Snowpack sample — Loveland Pass, Silver Plume, Colorado, USA (2/11/26, 12:00 PM MST)
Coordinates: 39.663, -105.886
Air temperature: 35 °F
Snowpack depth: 82 cm
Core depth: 40 cm
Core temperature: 23 °F
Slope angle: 13°, slope face: 12°
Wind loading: high
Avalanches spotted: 1
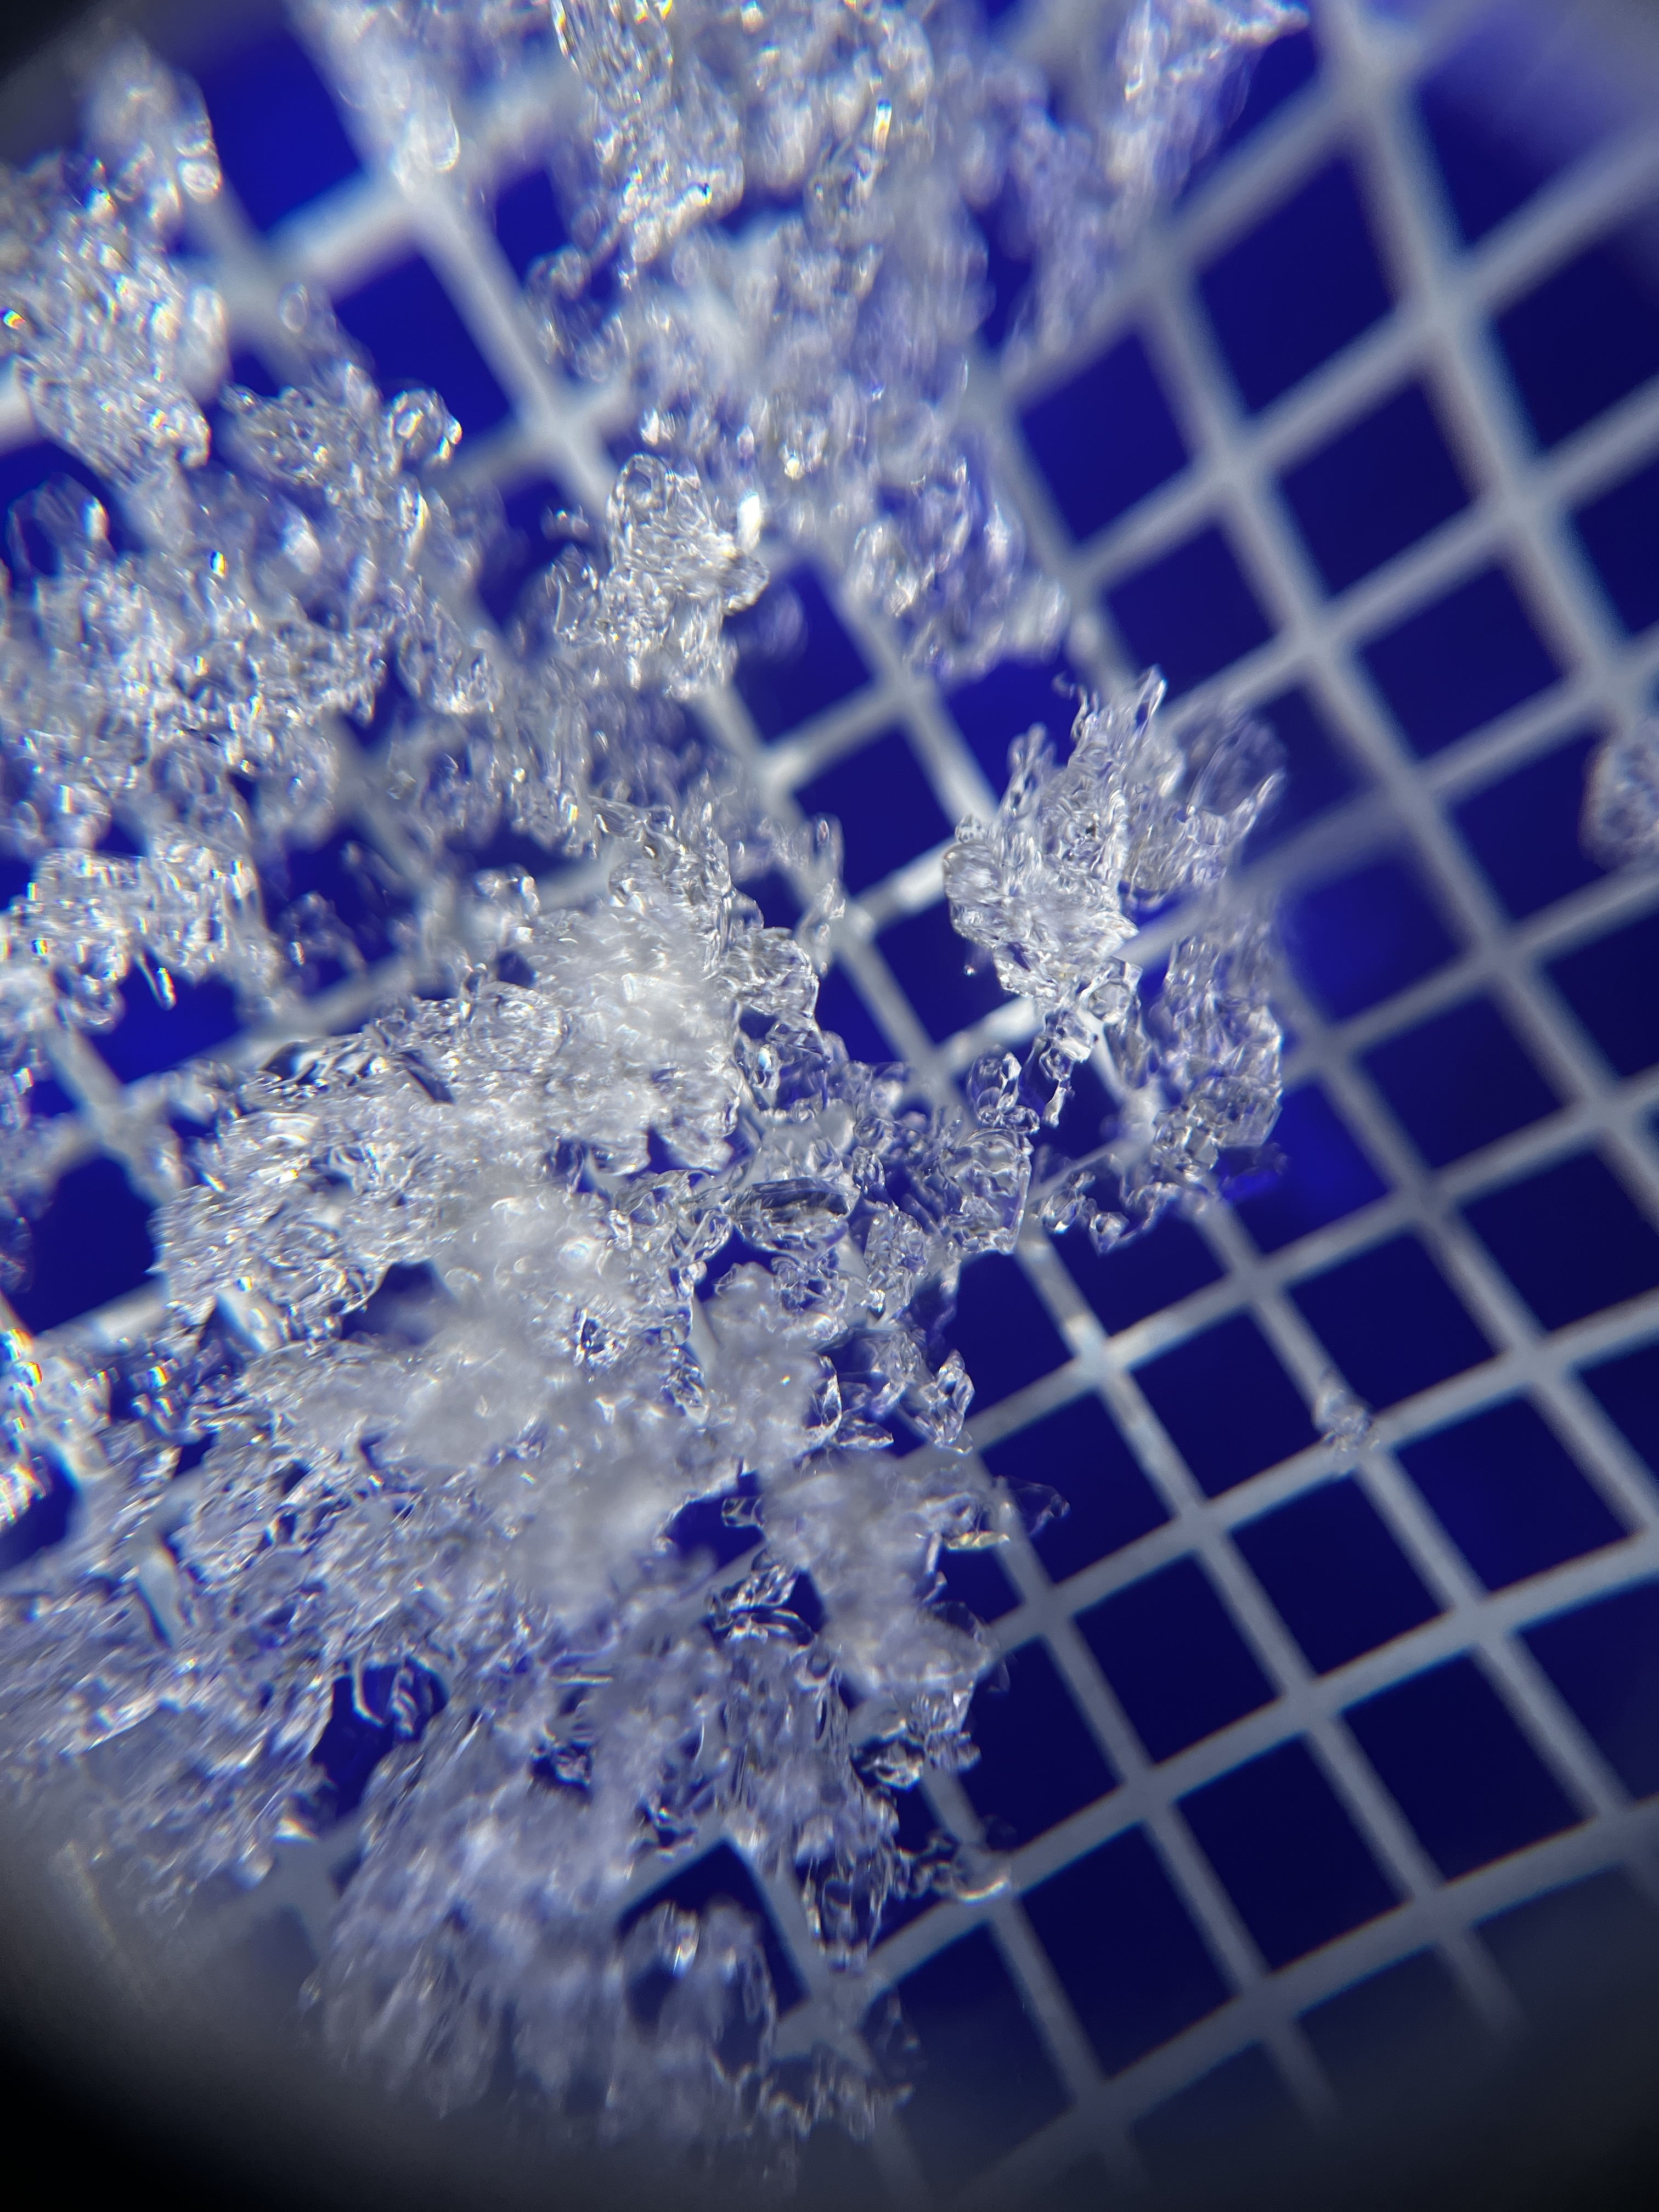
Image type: magnified_profile
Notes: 1 small avalanche spotted on the north side of the bowl, lots of wind loading